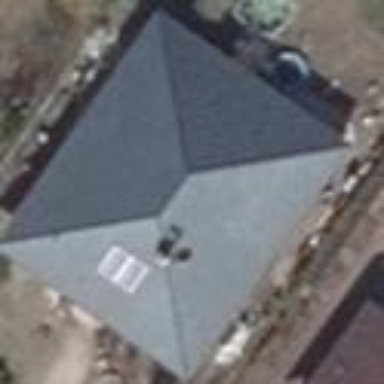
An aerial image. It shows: Detached building with hipped roof oriented along its length.